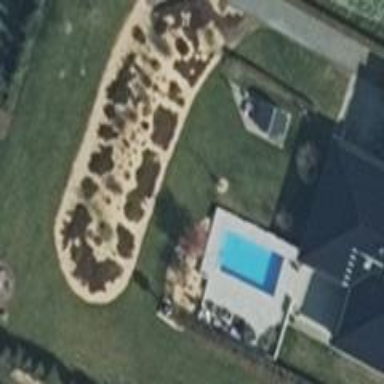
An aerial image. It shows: Swimming pool located in leisure land.